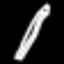
Label: pencil